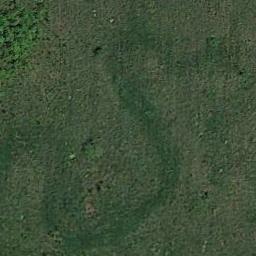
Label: meadow